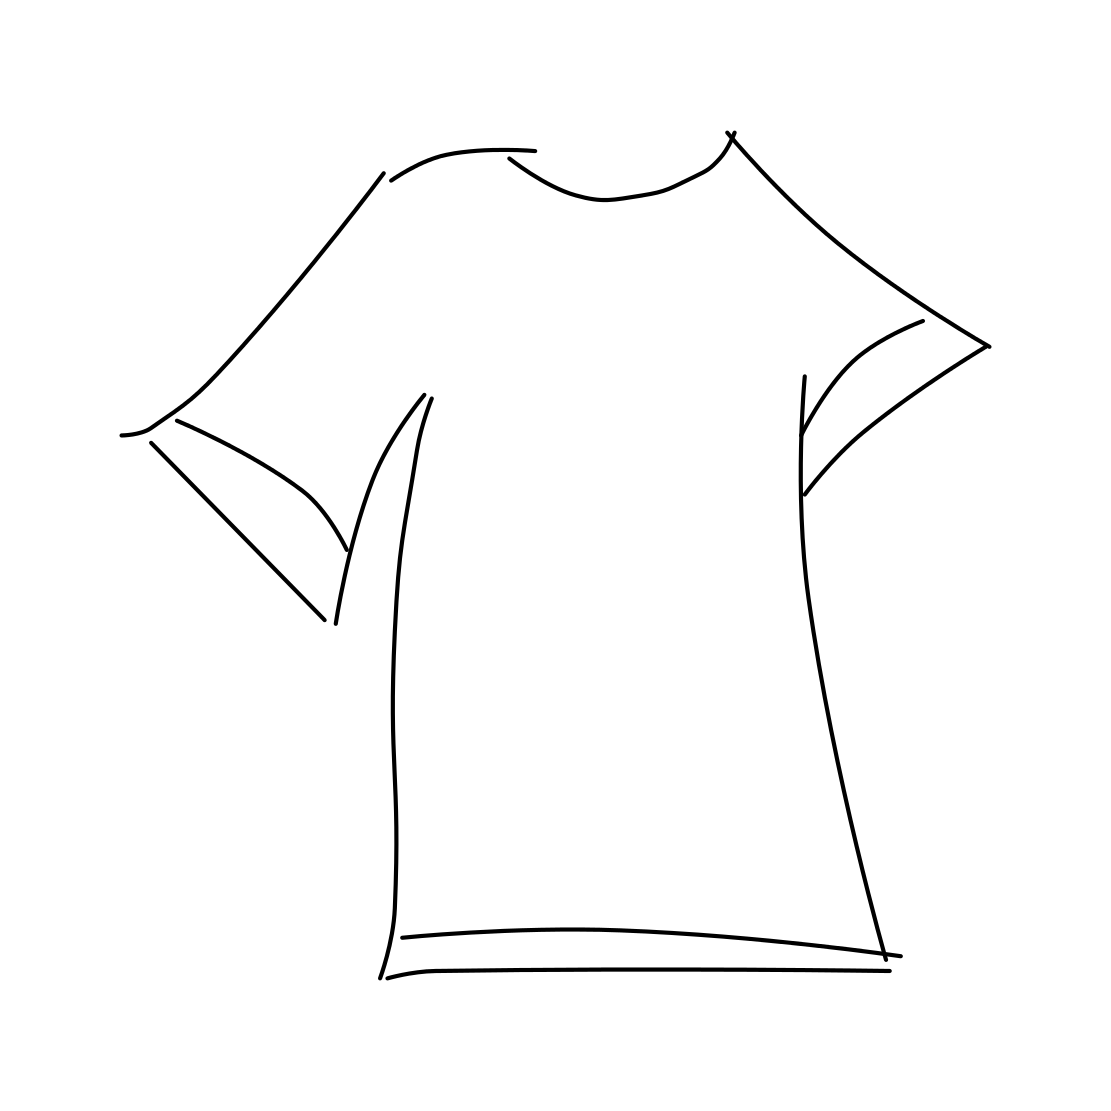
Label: t-shirt